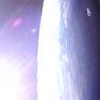
Label: sunburn